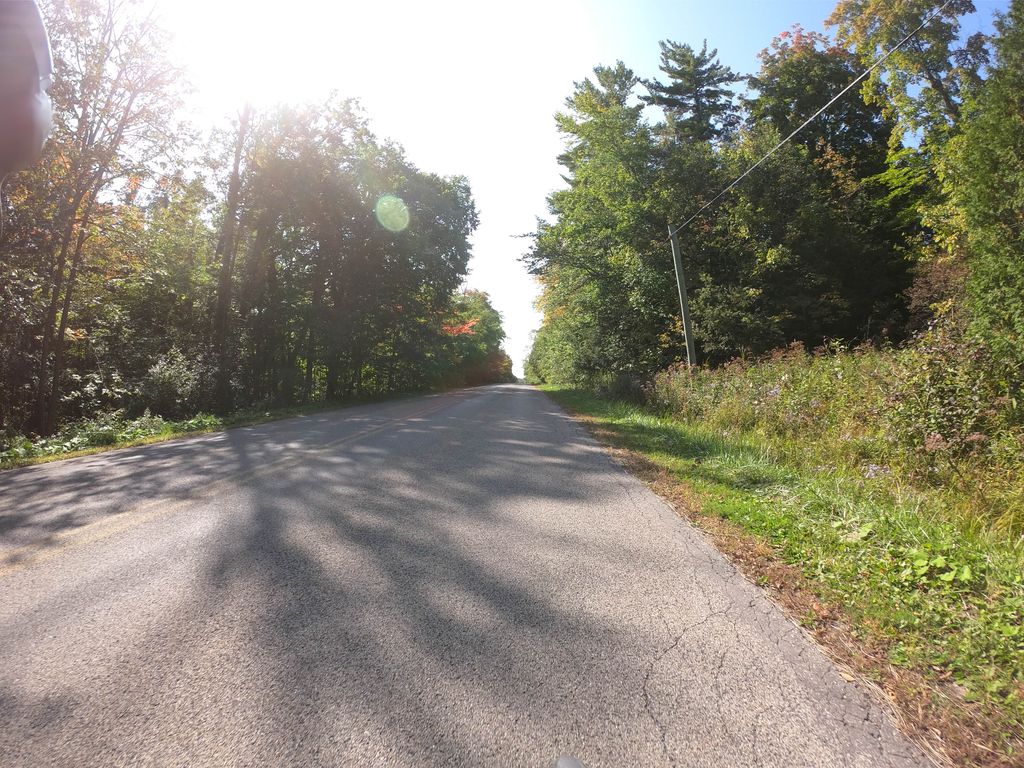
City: kitchener-waterloo